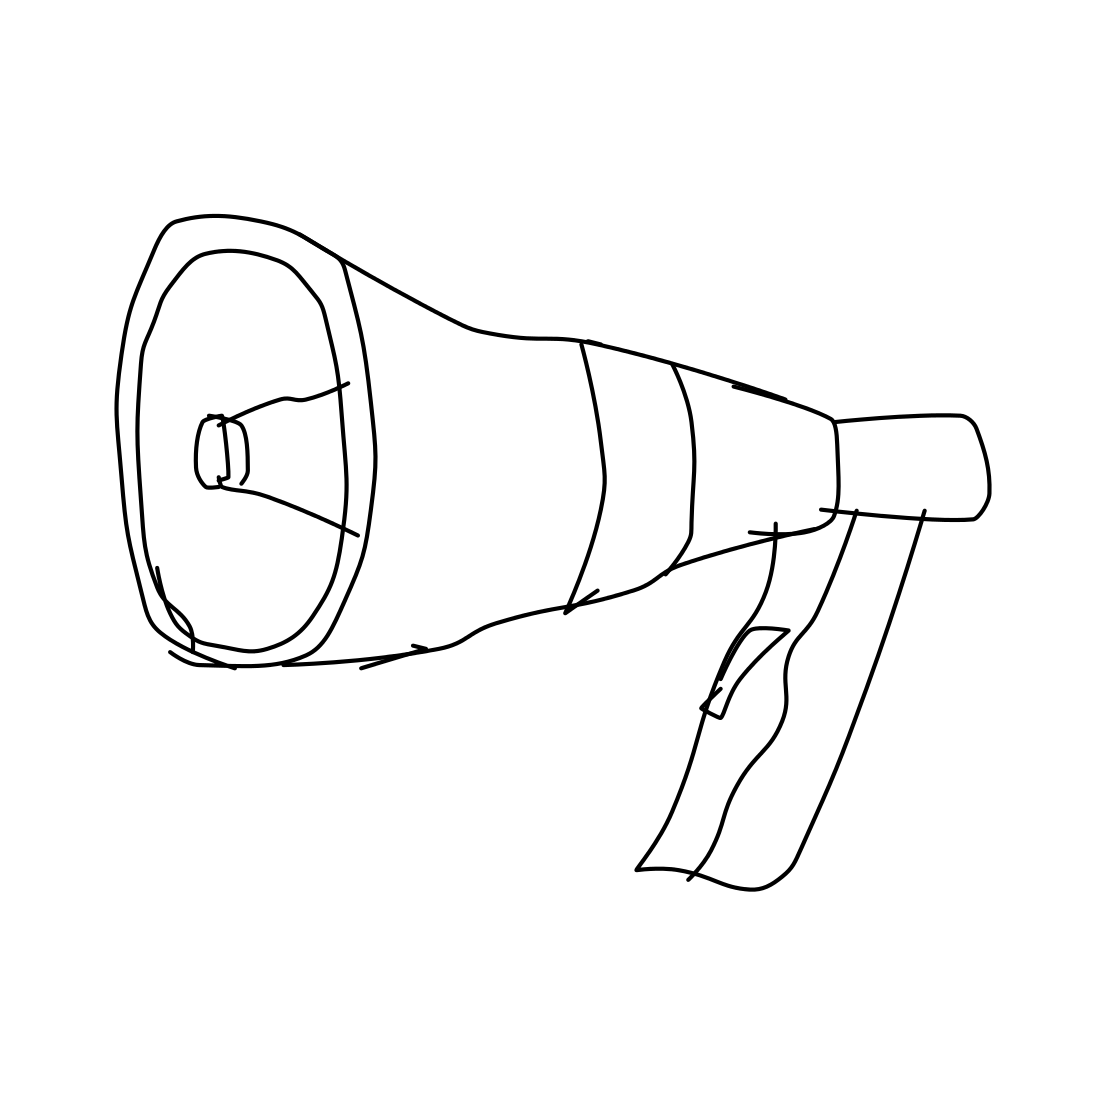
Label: megaphone